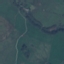
Label: Pasture